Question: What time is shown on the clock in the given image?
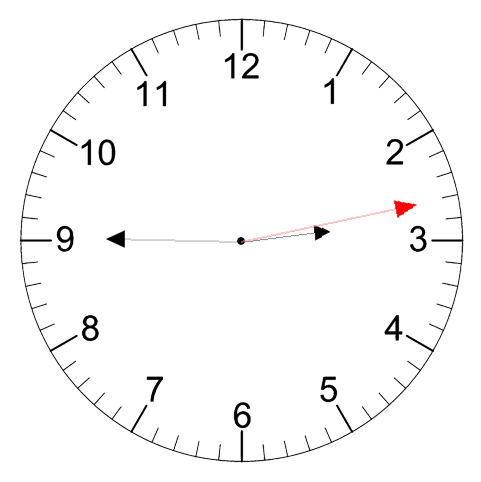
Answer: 02:45:13